Field crop: maize
Growth stage: 1
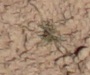
Species: lolium